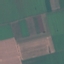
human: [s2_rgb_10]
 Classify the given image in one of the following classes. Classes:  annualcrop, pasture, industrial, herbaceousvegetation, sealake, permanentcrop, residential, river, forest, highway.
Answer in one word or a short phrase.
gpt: AnnualCrop